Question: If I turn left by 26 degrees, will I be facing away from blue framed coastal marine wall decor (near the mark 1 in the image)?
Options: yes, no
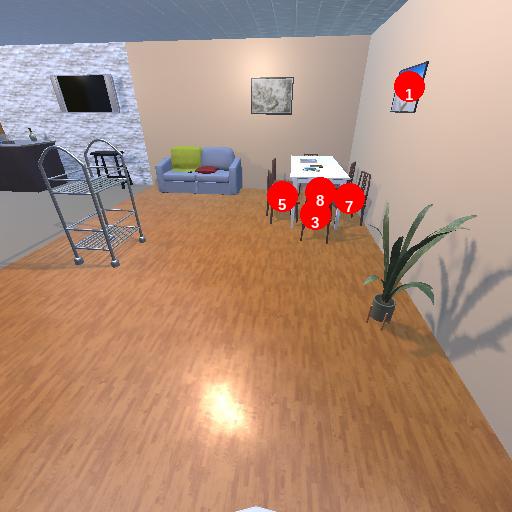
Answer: yes